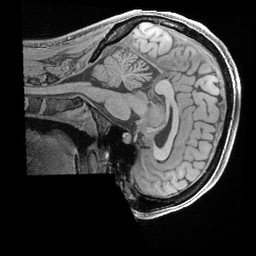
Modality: T1w
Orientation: sagittal
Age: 39
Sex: female
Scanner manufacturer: siemens
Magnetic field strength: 3 T
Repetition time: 2.4 s
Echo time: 0.00241 s